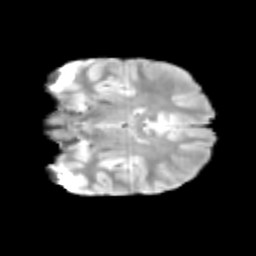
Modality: T2w
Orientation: coronal
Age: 12
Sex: male
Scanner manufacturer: siemens
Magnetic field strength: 3 T
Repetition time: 3.8 s
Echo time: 0.07 s